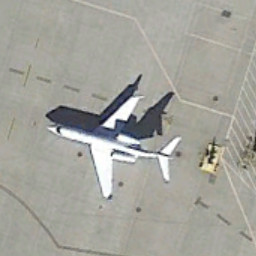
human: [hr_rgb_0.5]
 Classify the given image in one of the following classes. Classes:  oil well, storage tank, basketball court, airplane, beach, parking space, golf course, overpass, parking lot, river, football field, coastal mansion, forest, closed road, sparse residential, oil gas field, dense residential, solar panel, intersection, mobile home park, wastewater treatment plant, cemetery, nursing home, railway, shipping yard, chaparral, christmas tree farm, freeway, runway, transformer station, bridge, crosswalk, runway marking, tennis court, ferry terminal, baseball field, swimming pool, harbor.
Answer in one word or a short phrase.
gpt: airplane